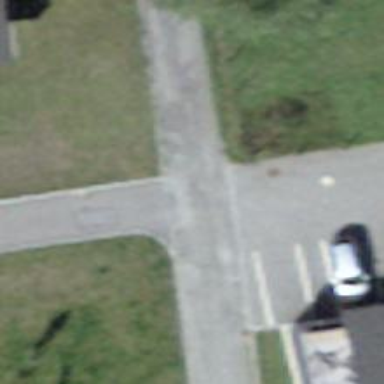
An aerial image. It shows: Service road with unpaved surface.